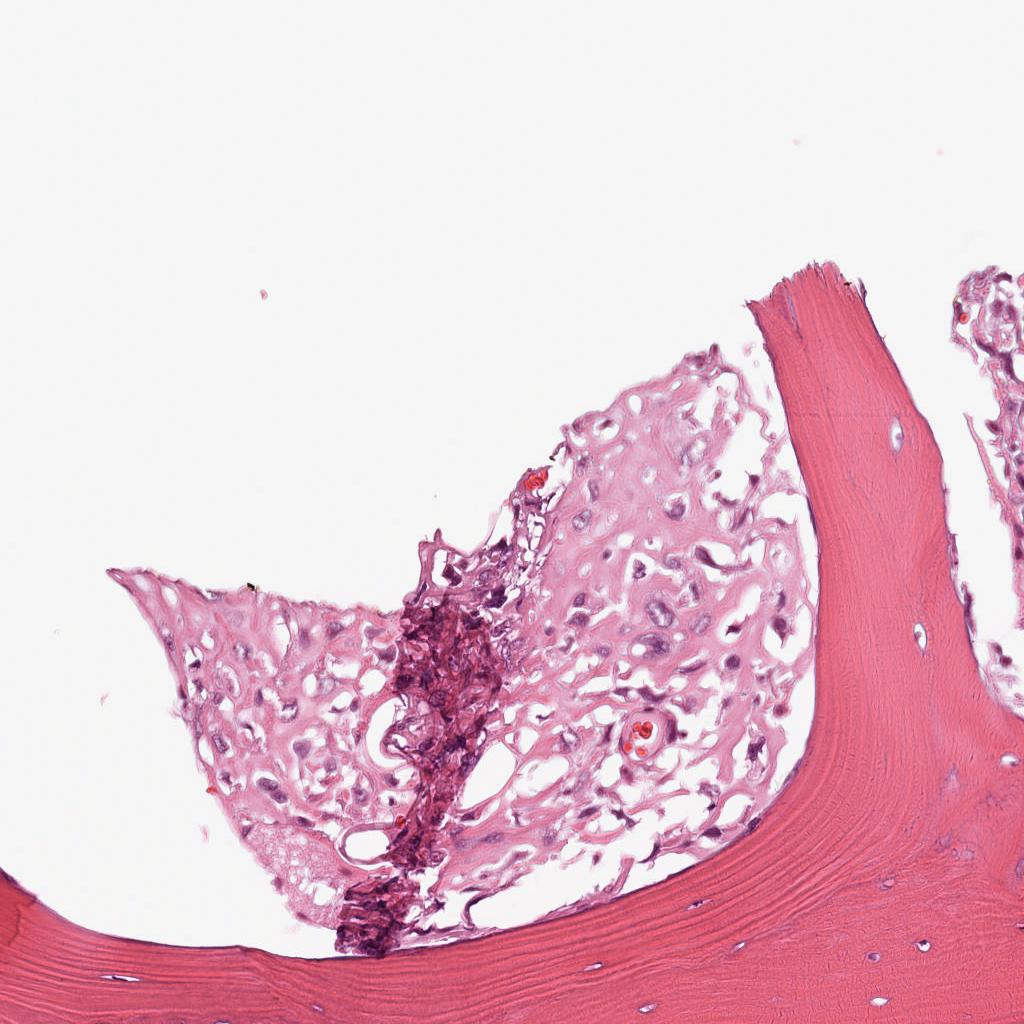
Label: Viable